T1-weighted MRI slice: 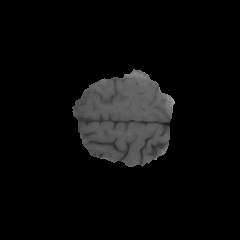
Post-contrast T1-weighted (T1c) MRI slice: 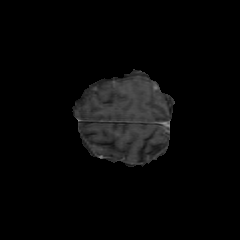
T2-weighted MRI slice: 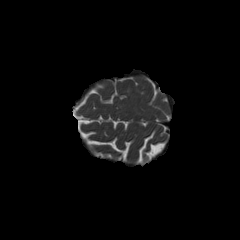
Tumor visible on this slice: yes